Question: I am making websites where I need roles such as admin, Doctor , patient ,Receptionist.
I want to store UserId and roleid in AspNetUserRoles table.It is working longest I dont add duplicate data . But once I add duplicate data it gives me error.
I want different users can have one roles within Admin, Doctor, Patient ,or Receptionist. But I cannot add role more than one time in table.
Please can anyone give me suggestion and help with this issue ?
This is AspNetUserRoles table and error

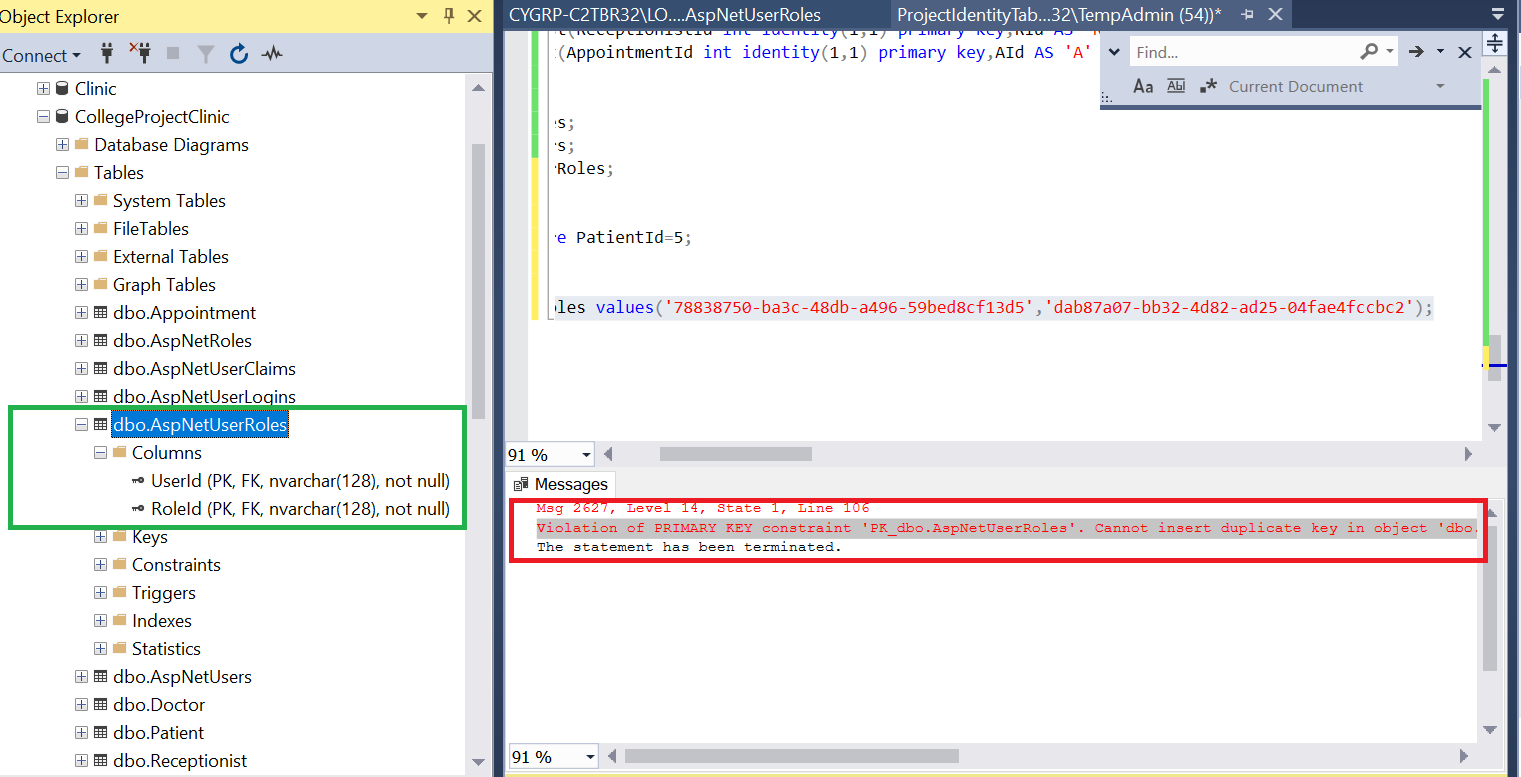
Answer: You have RoleId as a Primary Key(PK). You cannot have duplicate values that are a primary key. RoleId needs to be a Foreign key(FK) that relates to a table that contains your roles.